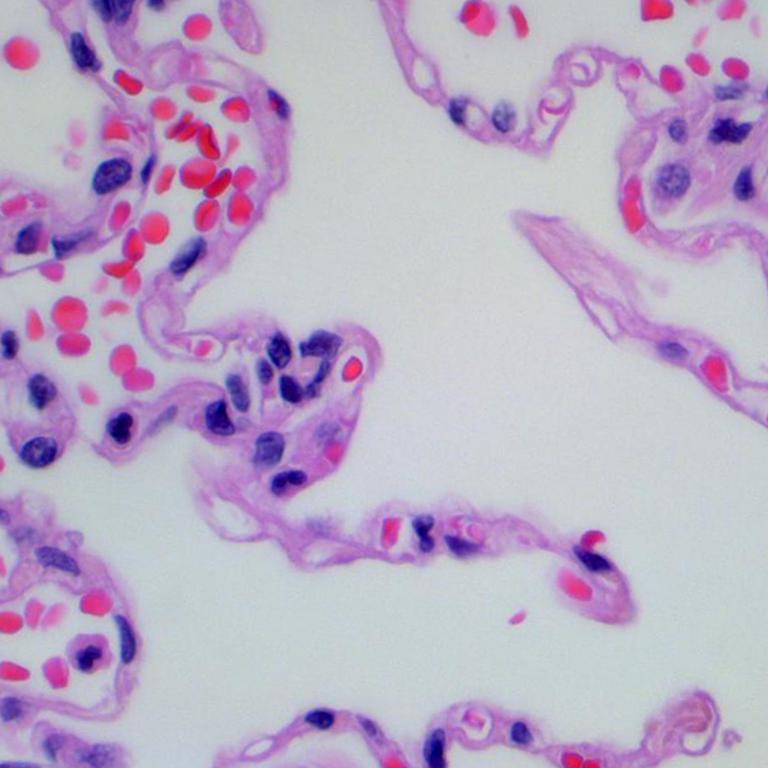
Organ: lung
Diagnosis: benign